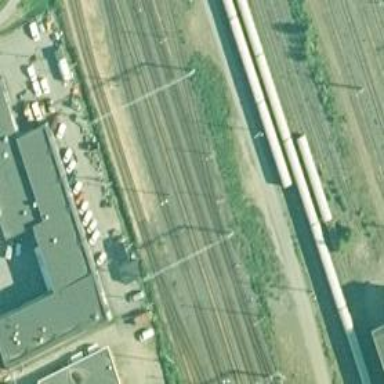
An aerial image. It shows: Railway signal.